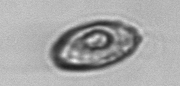
Label: Katodinium_or_Torodinium